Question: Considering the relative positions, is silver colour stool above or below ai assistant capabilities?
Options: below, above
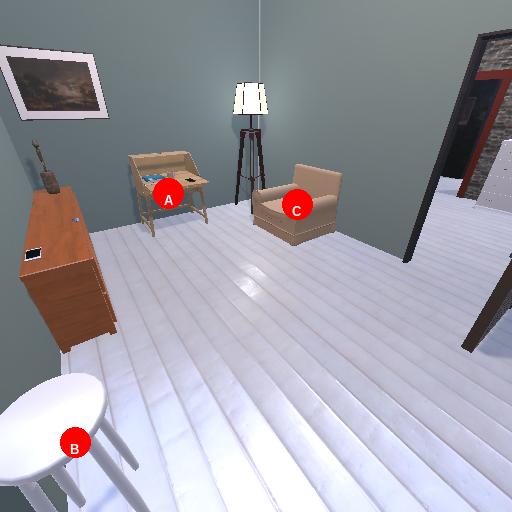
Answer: below